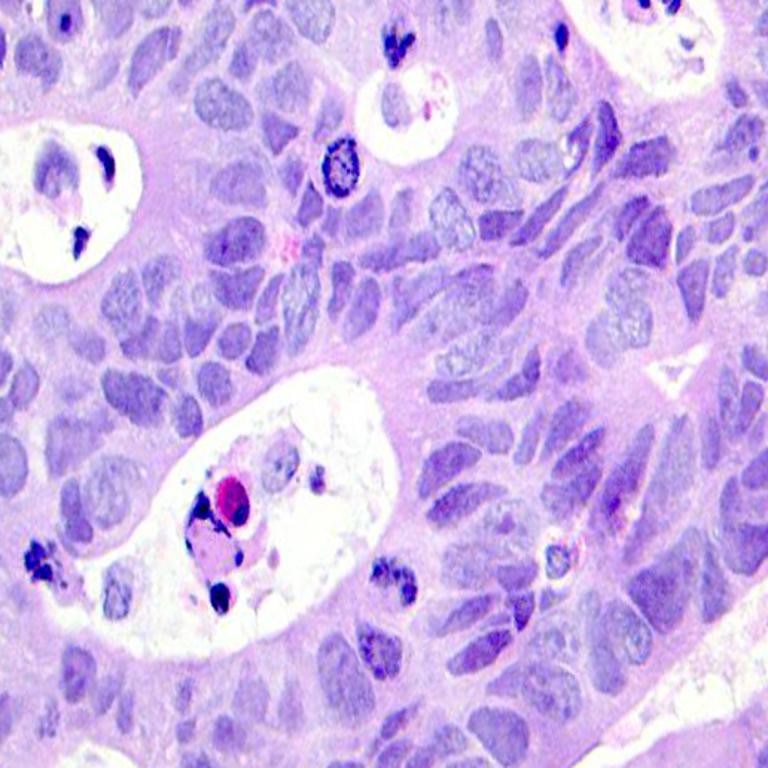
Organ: colon
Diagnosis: adenocarcinomas